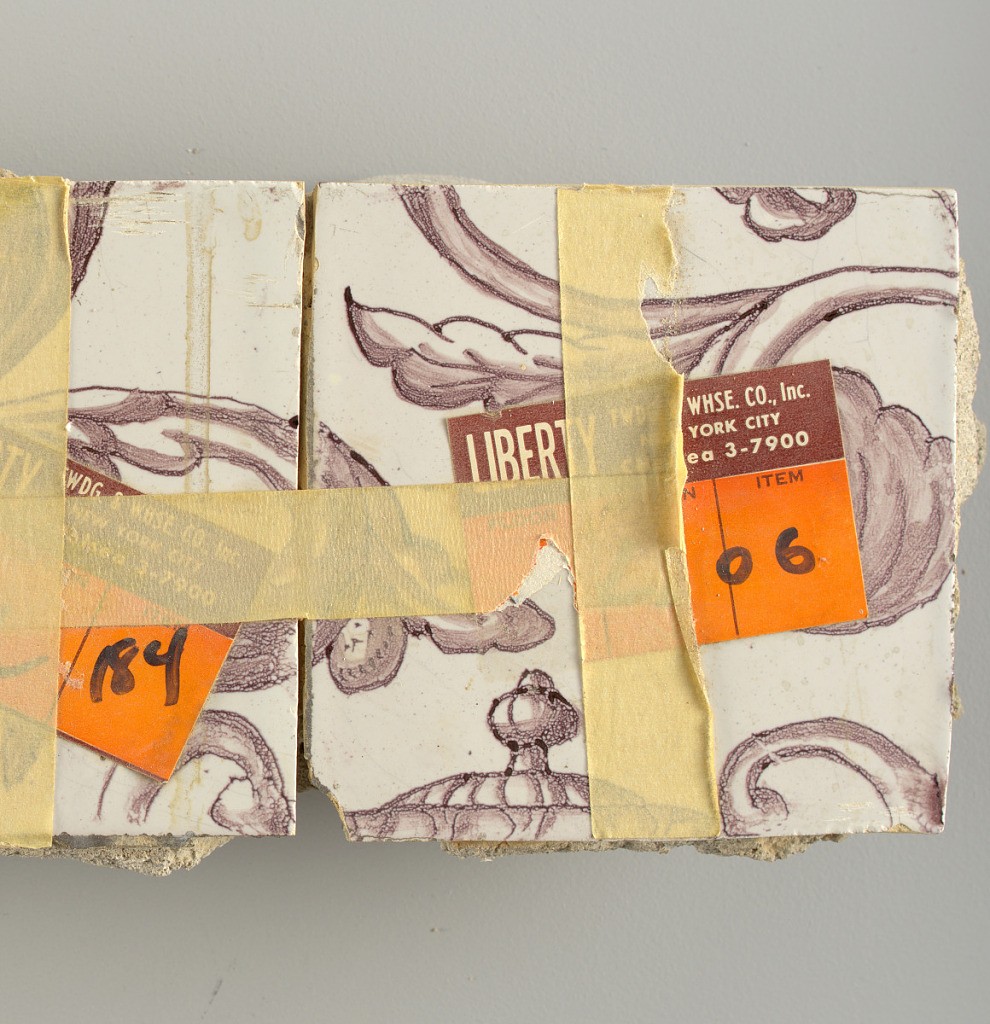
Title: Wall facing
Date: ca. 1725
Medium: Tin-glazed earthenware, underglaze
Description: Horizontal rectangle.  Thirty-seven tiles wide and twenty-one high with opening for door or window nineteen and one-half tiles high and twelve wide.  To left and right of opening, centered canopy above. Left, woman representing Hope, right, a sculputure urn.  Centered above opening, a mascaron.  Arabesque design of foliage.